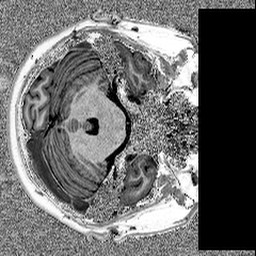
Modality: MP2RAGE
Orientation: axial
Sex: male